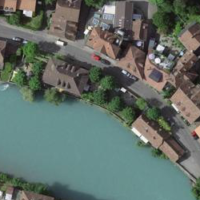
EUNIS habitat code: 54
Species observed at this site:
Corvus corone
Ruspolia nitidula
Motacilla cinerea
Mergus merganser
Milvus milvus
Fringilla coelebs
Passer domesticus
Ciconia ciconia
Buteo buteo
Ptyonoprogne rupestris
Columba palumbus